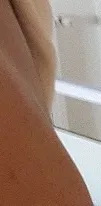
Tumefaction of the posterior aspect of the shoulder.
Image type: medical_photograph (skin_photograph)